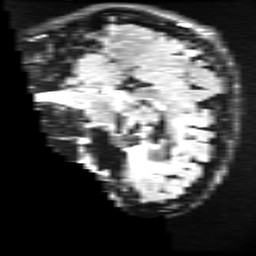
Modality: FLAIR
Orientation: sagittal
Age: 28
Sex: male
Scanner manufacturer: ge
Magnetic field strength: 3 T
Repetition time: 11 s
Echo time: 0.1497 s